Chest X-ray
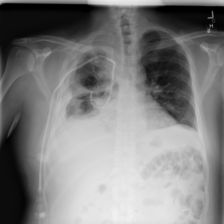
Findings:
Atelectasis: negative
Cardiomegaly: negative
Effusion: negative
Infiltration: negative
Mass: negative
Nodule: negative
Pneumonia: negative
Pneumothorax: negative
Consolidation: negative
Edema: negative
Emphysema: negative
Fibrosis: negative
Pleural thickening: negative
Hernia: negative